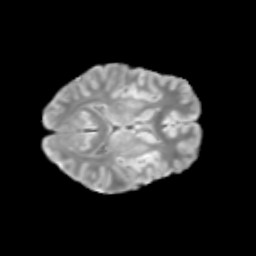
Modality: T2w
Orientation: axial
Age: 13
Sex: male
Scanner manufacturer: siemens
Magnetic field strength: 3 T
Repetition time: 3.8 s
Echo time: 0.07 s